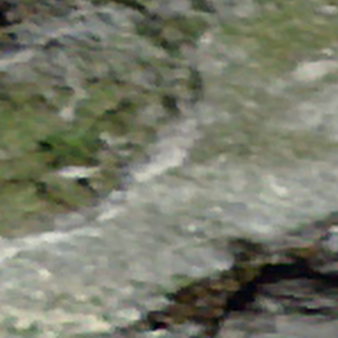
Label: other